Field crop: maize
Growth stage: 2
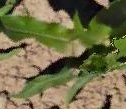
Species: maize